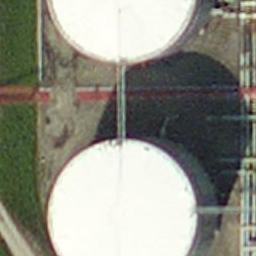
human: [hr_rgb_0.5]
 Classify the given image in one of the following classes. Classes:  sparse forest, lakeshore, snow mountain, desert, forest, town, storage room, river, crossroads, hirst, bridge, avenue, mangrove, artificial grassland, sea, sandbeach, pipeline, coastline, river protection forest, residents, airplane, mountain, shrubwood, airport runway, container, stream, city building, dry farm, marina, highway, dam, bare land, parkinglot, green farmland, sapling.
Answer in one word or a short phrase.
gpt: storage room